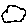
Label: cloud